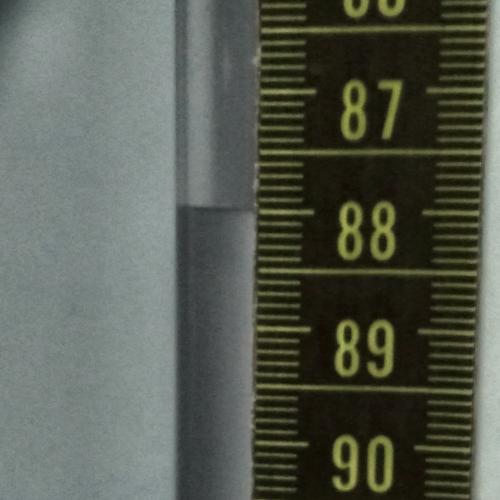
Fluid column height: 88.0 cm